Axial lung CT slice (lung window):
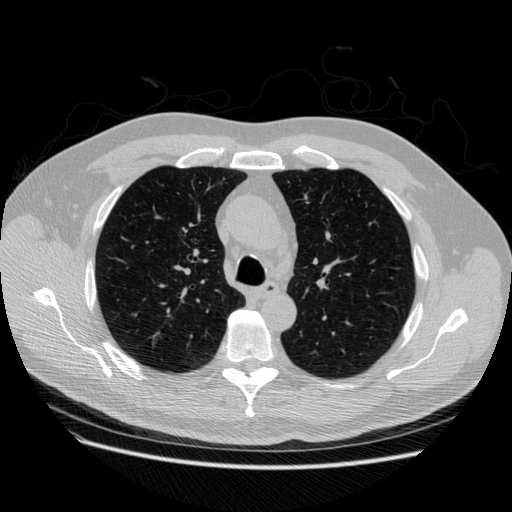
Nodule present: no